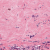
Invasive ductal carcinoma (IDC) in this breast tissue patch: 1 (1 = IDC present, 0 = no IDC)